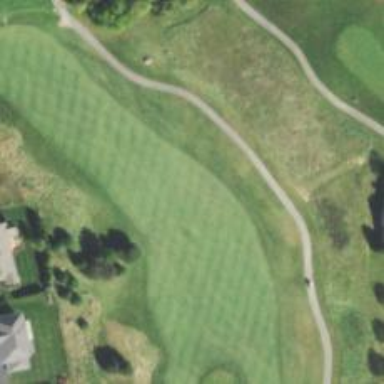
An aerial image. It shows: Golf hole.